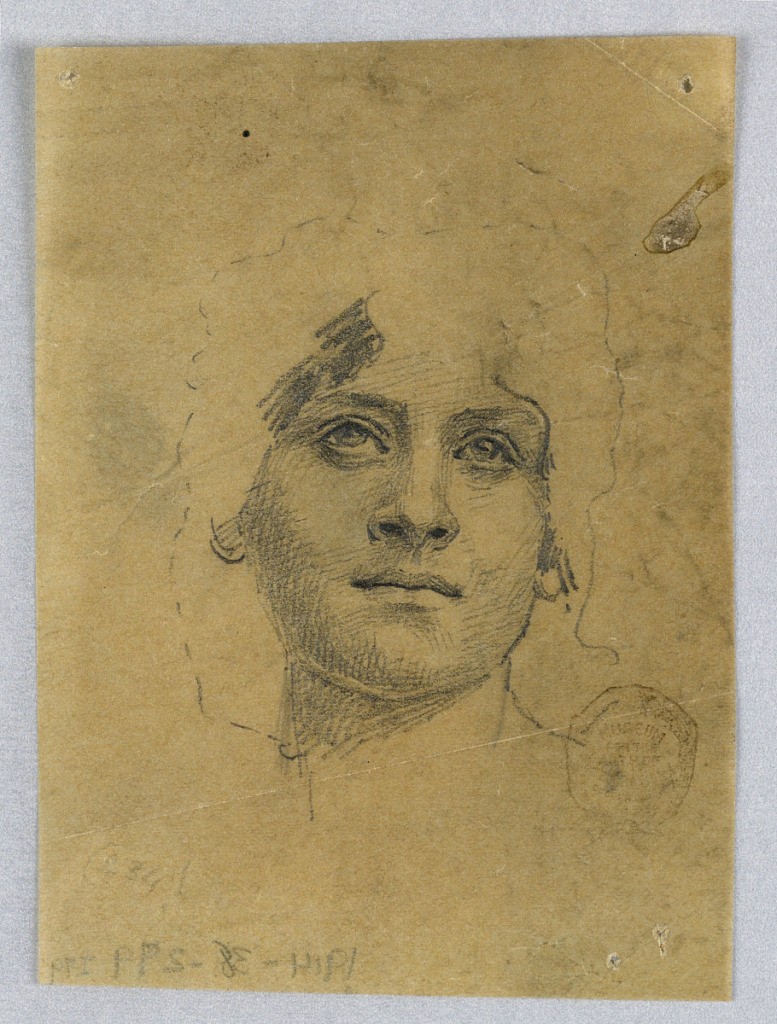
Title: Sketch of a Woman's Face
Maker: Francis Augustus Lathrop, American, 1849–1909
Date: ca. 1895
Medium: Graphite on tracing paper
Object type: Drawing
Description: Sketch of a woman's face, with hair outlined. Woman facing frontally, looking slightly above the spectator.